【题型】选择题　【知识点】解析几何　【难度】easy
已知曲线$C$是焦点在$x$轴上的椭圆，曲线$C$的左焦点为$F$，上顶点为$B$，右顶点为$A$，过点$F$作$x$轴垂线，该垂线与直线$AB$交点为$M$，若$\overrightarrow{AB}=2\overrightarrow{BM}$且$\triangle AFM$的面积为$9\sqrt{3}$，则曲线$C$的标准方程为（ ）

A. $\dfrac{x^2}{2}+y^2=1$ \quad B. $\dfrac{x^2}{4}+\dfrac{y^2}{2}=1$ \\
C. $\dfrac{x^2}{8}+\dfrac{y^2}{6}=1$ \quad D. $\dfrac{x^2}{16}+\dfrac{y^2}{12}=1$
【解答】
【答案】D

\vspace{0.5em}

【分析】依据$\overrightarrow{AB}=2\overrightarrow{BM}$，可求出$a=2c$以及$|FM|=\dfrac{3}{2}b$，再依据$\triangle AFM$的面积为$9\sqrt{3}$，列出方程，结合$a^2=b^2+c^2$，求出$a$，$b$，$c$，从而求出椭圆的标准方程．

\vspace{0.5em}

【详解】
由题意，设椭圆方程为$\dfrac{x^2}{a^2}+\dfrac{y^2}{b^2}=1$，左焦点为$F(-c,0)$，则$A(a,0)$，$B(0,b)$，

因为$\overrightarrow{AB}=2\overrightarrow{BM}$，

所以$\triangle AOB \sim \triangle AFM$，故$\dfrac{|OA|}{|AF|}=\dfrac{|OB|}{|FM|}=\dfrac{2}{3}$，

所以$\dfrac{a}{a+c}=\dfrac{b}{|FM|}=\dfrac{2}{3}$，

解得$a=2c$，$|FM|=\dfrac{3}{2}b$，

又$S_{\triangle AFM}=\dfrac{1}{2}|AF||FM|=\dfrac{1}{2}\times(a+c)\times\dfrac{3b}{2}=9\sqrt{3}$，$a^2=b^2+c^2$，

解得$a=4$，$b=2\sqrt{3}$，故椭圆方程为$\dfrac{x^2}{16}+\dfrac{y^2}{12}=1$．

故选：D．
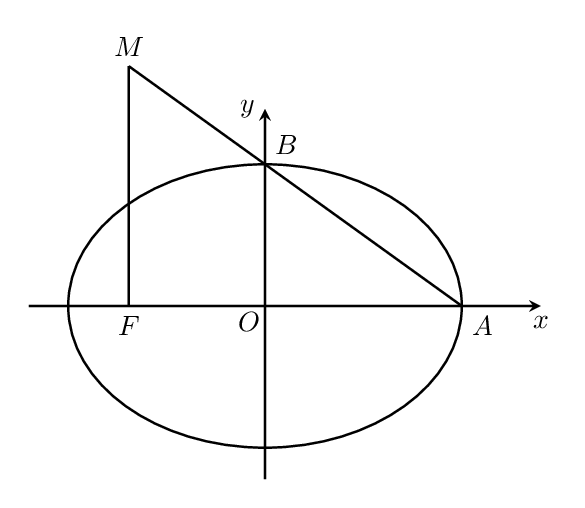